Question: What text is displayed on app icon?
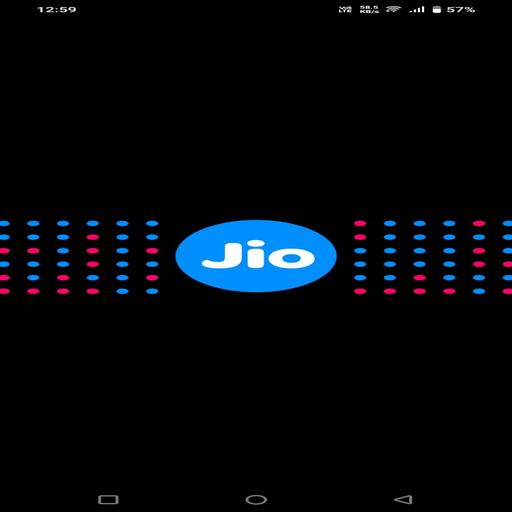
Answer: Jio